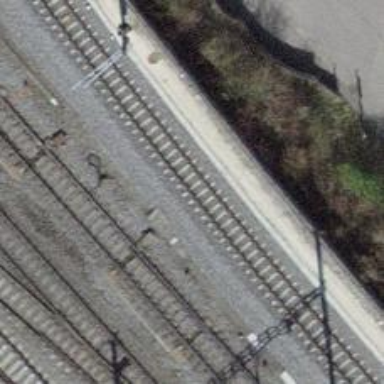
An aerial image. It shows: Narrow-gauge railway with single track. The railway is electrified with contact line.